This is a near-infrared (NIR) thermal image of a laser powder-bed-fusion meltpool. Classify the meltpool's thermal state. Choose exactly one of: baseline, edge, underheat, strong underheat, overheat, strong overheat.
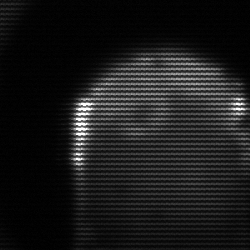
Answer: edge